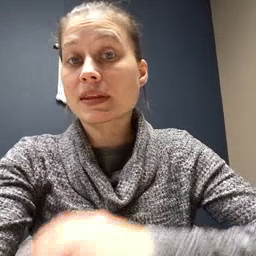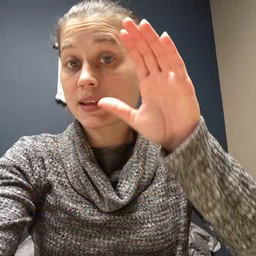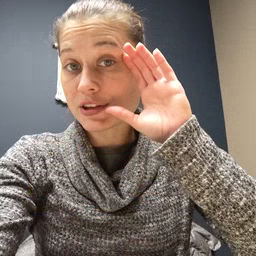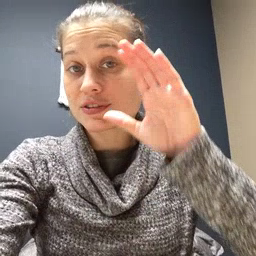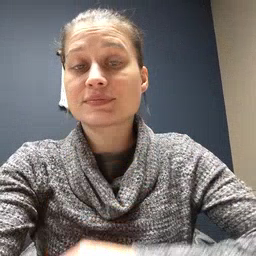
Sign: hear